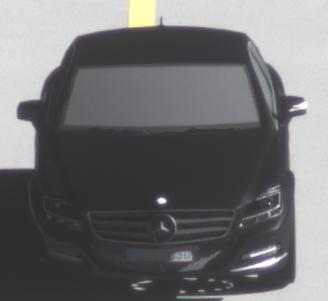
Make: Mercedes-Benz
Model: CLS Coupé 350
Detailed model: CLS-Class (218) Coupé
Model produced from: 2011/01
Model produced until: 2014/07
Doors: 4
Color: black
Road condition: dry road
Daytime: midday
Contrast: high contrast